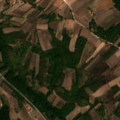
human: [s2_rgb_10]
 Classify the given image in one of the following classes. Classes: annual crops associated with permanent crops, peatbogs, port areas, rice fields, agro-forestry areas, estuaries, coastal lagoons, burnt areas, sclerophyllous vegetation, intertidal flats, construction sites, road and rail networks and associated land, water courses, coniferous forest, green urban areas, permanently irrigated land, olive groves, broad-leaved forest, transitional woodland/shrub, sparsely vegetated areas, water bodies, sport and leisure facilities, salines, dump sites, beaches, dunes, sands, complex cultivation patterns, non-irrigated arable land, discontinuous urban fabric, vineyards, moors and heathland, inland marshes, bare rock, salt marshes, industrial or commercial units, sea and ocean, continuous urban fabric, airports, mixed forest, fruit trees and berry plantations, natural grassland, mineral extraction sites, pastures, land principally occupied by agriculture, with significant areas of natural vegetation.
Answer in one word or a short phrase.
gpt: complex cultivation patterns, land principally occupied by agriculture, with significant areas of natural vegetation, broad-leaved forest, mixed forest